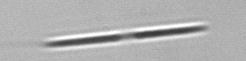
Label: pennate_Pseudo-nitzschia